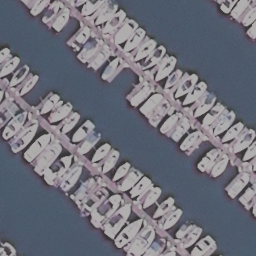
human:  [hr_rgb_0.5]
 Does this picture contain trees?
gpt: no